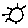
Label: sun